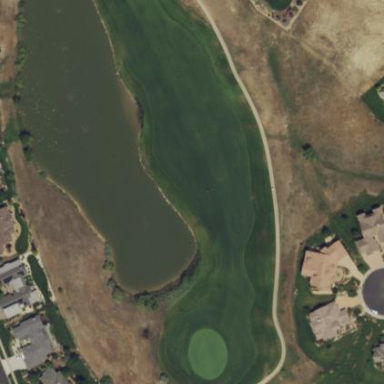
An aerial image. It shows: Rough area on grassy golf course.